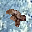
Label: 7